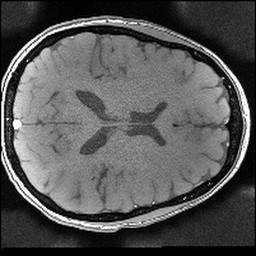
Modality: angio
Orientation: axial
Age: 29
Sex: female
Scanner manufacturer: siemens
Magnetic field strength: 3 T
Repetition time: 0.021 s
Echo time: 0.00343 s